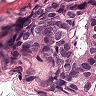
Metastatic tissue present: yes